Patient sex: M
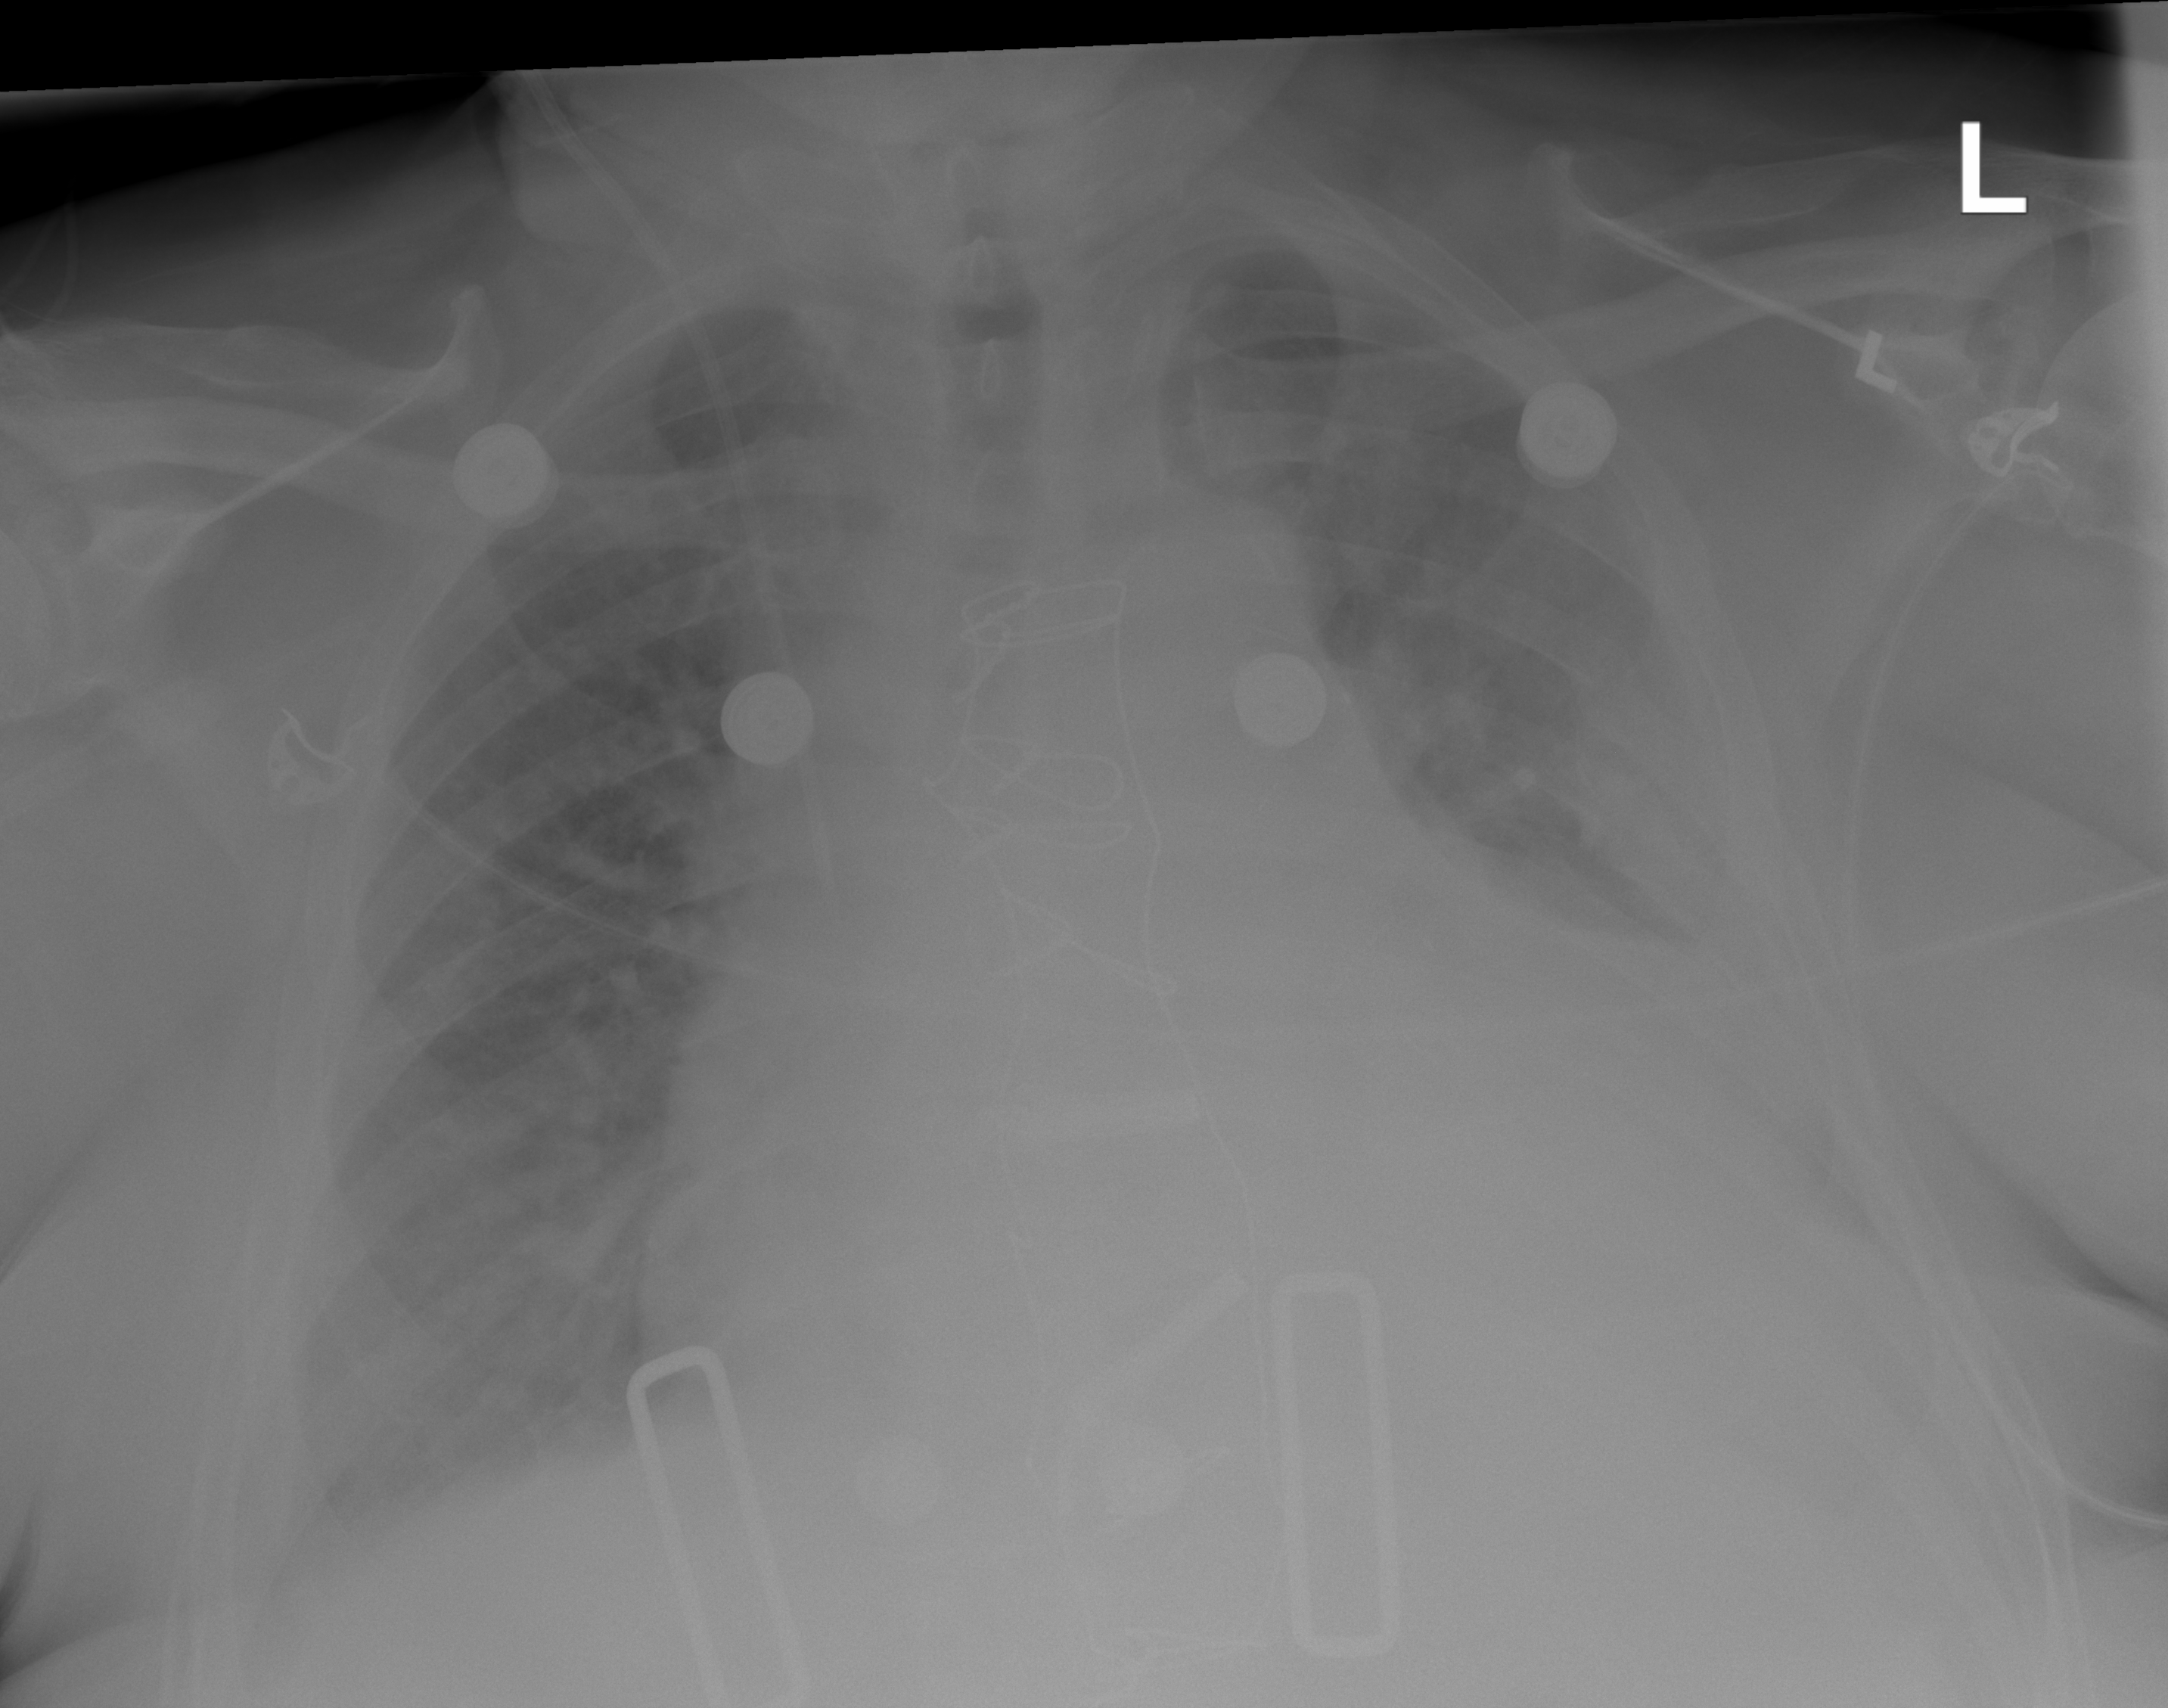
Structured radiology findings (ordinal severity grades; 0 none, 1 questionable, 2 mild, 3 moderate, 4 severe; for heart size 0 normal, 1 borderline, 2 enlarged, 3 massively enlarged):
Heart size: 2
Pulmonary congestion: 3
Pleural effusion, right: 2
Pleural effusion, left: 2
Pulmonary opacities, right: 3
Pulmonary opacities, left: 3
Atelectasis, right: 0
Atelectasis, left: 2